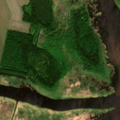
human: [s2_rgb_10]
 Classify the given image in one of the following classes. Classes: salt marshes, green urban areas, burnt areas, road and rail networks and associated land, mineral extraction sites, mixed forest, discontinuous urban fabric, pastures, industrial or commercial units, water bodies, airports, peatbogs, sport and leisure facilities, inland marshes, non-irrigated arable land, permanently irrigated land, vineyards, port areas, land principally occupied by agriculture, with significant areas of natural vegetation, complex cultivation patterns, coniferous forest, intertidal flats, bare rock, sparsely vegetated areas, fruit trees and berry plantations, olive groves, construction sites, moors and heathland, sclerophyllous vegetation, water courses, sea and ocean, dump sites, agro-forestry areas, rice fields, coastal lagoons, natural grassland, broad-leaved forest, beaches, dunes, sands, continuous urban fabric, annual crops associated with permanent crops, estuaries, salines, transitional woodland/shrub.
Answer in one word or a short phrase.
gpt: non-irrigated arable land, mixed forest, salt marshes, sea and ocean